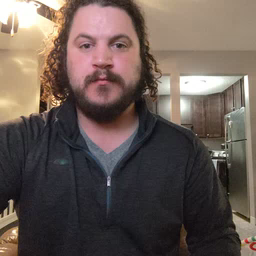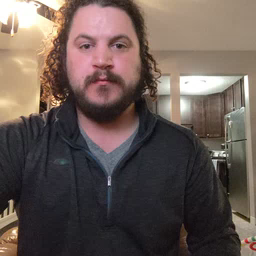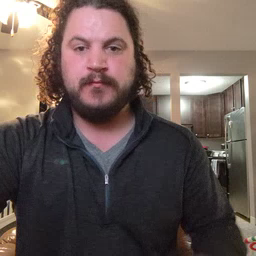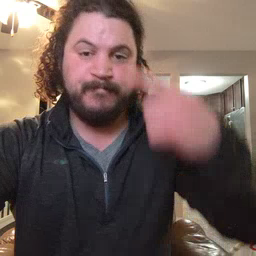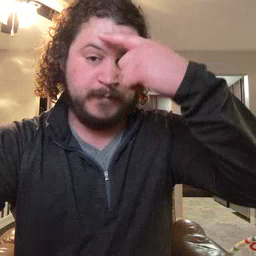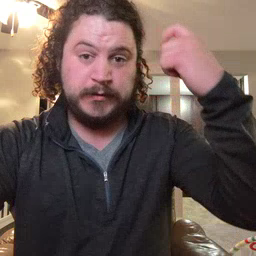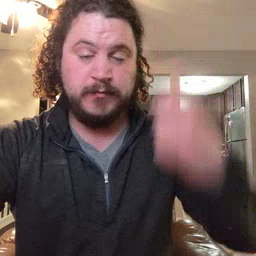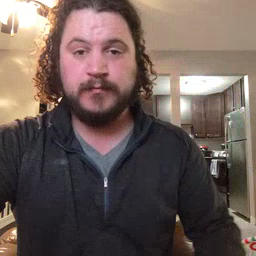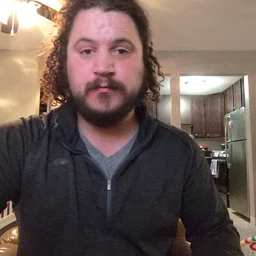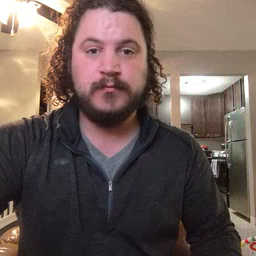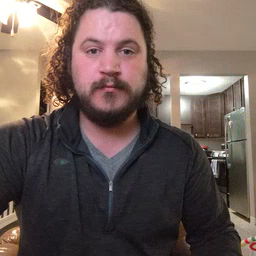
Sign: because